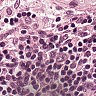
Metastatic tissue present: no